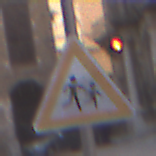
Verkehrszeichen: KinderLinks
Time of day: MorningAfternoon
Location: Outdoor (Urban)
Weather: PartlyCloudy
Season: NotSpecified
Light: Natural